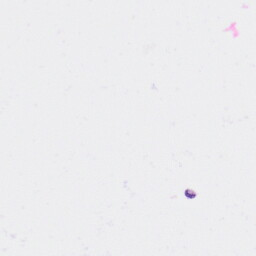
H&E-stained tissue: Kidney